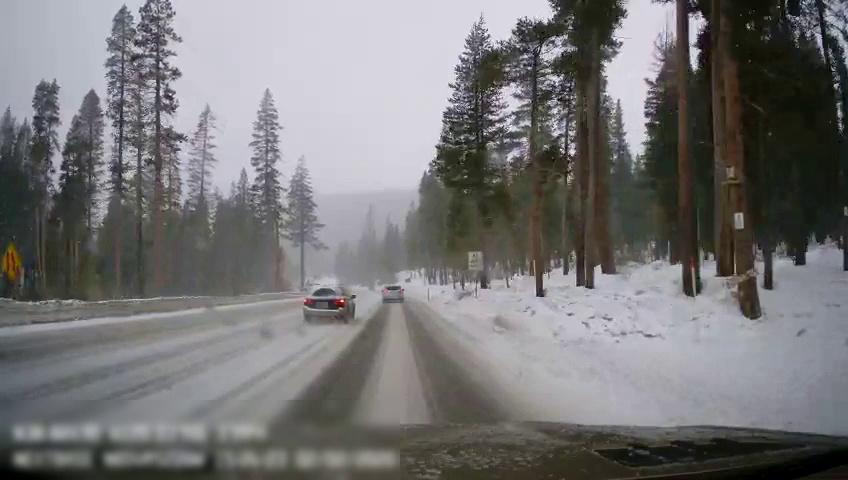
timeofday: Day
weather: Snowy
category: Drivable Space
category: Vehicles | SUV
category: Vehicles | SUV
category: Traffic | Signs
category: Traffic | Signs